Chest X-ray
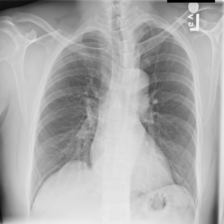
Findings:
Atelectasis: negative
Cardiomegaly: negative
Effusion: negative
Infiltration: negative
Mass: negative
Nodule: negative
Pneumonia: negative
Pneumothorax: negative
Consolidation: negative
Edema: negative
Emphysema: negative
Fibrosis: negative
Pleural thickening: negative
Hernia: negative